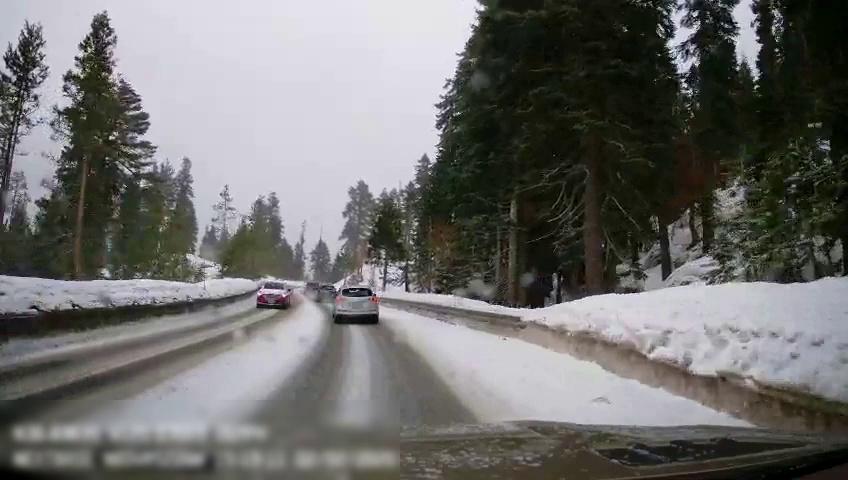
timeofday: Day
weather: Snowy
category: Drivable Space
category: Vehicles | Car
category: Vehicles | Car
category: Vehicles | Car
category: Vehicles | Car